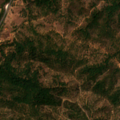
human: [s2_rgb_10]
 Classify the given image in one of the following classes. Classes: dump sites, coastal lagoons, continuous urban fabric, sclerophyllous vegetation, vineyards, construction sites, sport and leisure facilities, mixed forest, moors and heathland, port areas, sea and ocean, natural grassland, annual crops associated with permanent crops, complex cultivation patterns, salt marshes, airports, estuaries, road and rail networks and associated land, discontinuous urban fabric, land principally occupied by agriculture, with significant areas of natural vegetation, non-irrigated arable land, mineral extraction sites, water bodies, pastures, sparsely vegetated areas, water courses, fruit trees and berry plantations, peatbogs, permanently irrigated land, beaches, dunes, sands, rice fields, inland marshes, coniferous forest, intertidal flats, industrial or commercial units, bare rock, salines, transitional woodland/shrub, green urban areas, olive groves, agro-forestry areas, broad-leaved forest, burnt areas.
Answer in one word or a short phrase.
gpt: pastures, broad-leaved forest, mixed forest